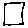
Label: square